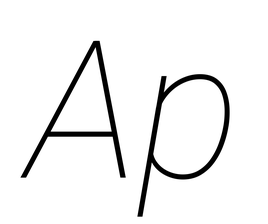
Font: Roboto-Italic_Thin_Italic